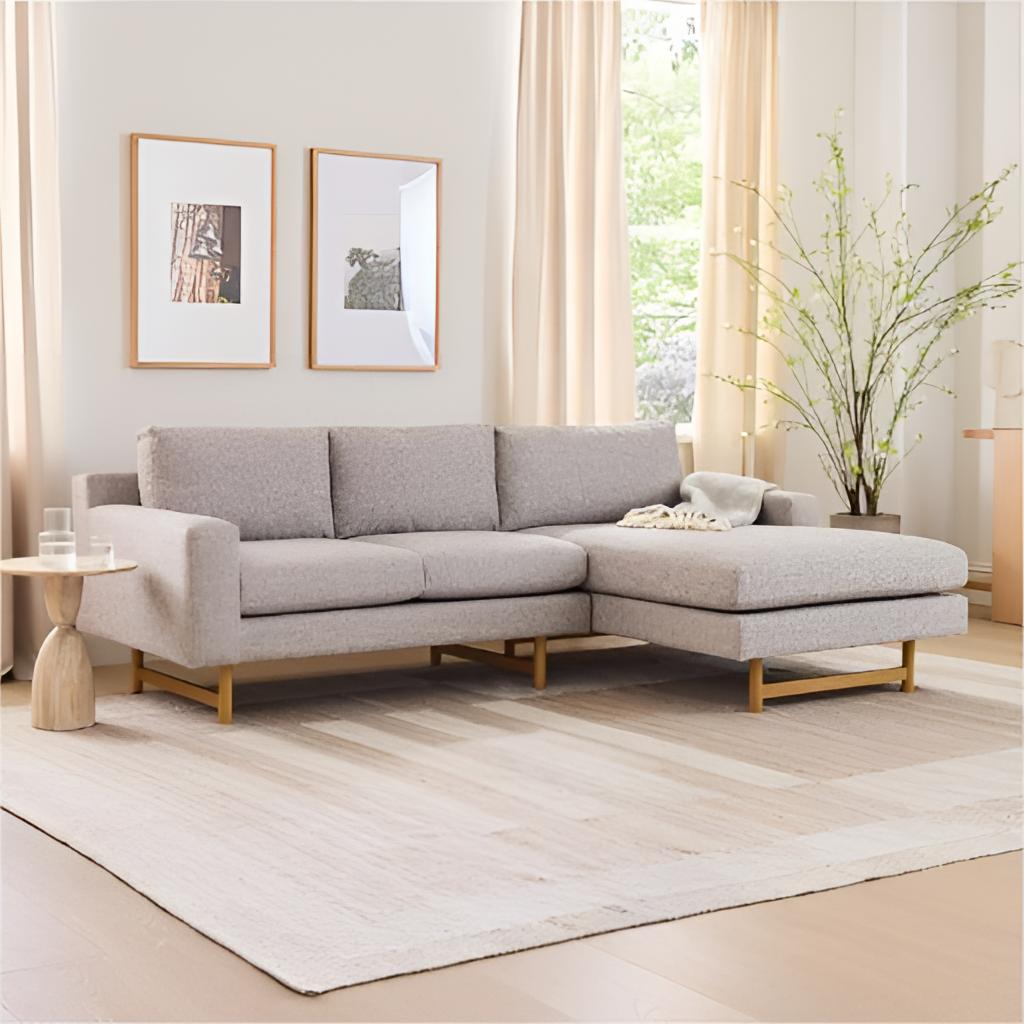
fabric sectional sofa, living room, paint wallpaper, with solid pattern, modern, beige wood flooring, with plank pattern